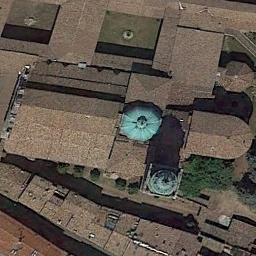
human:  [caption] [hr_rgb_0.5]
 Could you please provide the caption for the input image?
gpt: A tan prismatic roof with a light blue domed church on the main house, Surrounded by trees, Roads and cars .

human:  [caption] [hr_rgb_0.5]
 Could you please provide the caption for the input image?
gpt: This is a church with many trees in the middle .

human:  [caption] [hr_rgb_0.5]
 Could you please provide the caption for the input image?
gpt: The church with a green tower and a green circular dome and the rest of the church has some brown sloping roofs .

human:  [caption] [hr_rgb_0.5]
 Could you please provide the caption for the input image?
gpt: There is a red church with a blue circular roof .

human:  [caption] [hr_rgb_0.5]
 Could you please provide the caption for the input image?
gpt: A church with a green round roof and brown eaves is surrounded by many brown buildings .